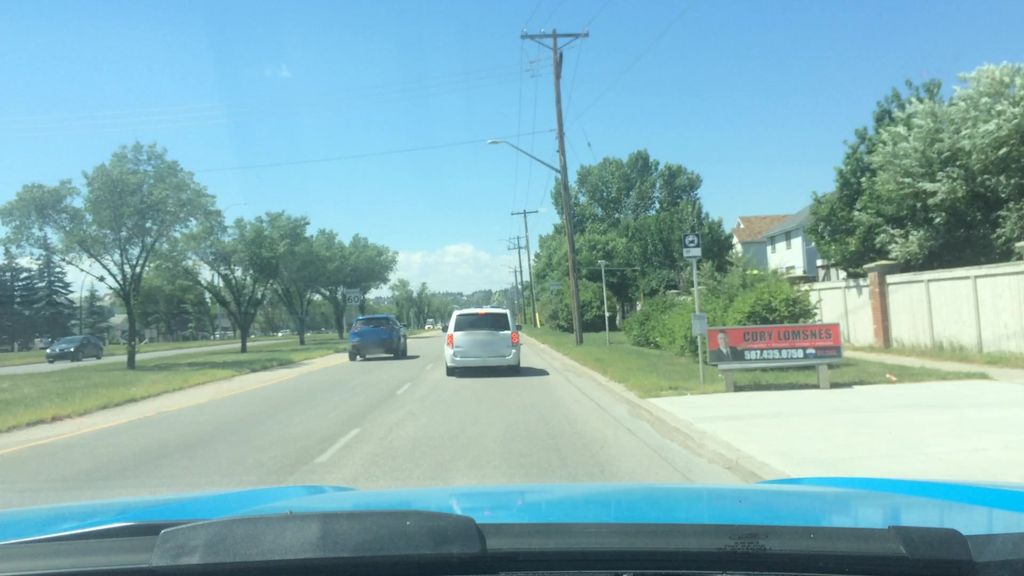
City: calgary